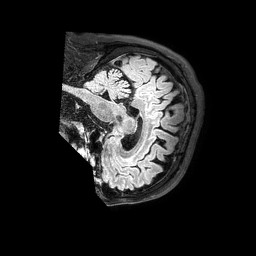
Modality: FLAIR
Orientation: sagittal
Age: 54
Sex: male
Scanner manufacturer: philips
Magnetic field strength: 3 T
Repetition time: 4.8 s
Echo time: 0.2849 s